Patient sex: F
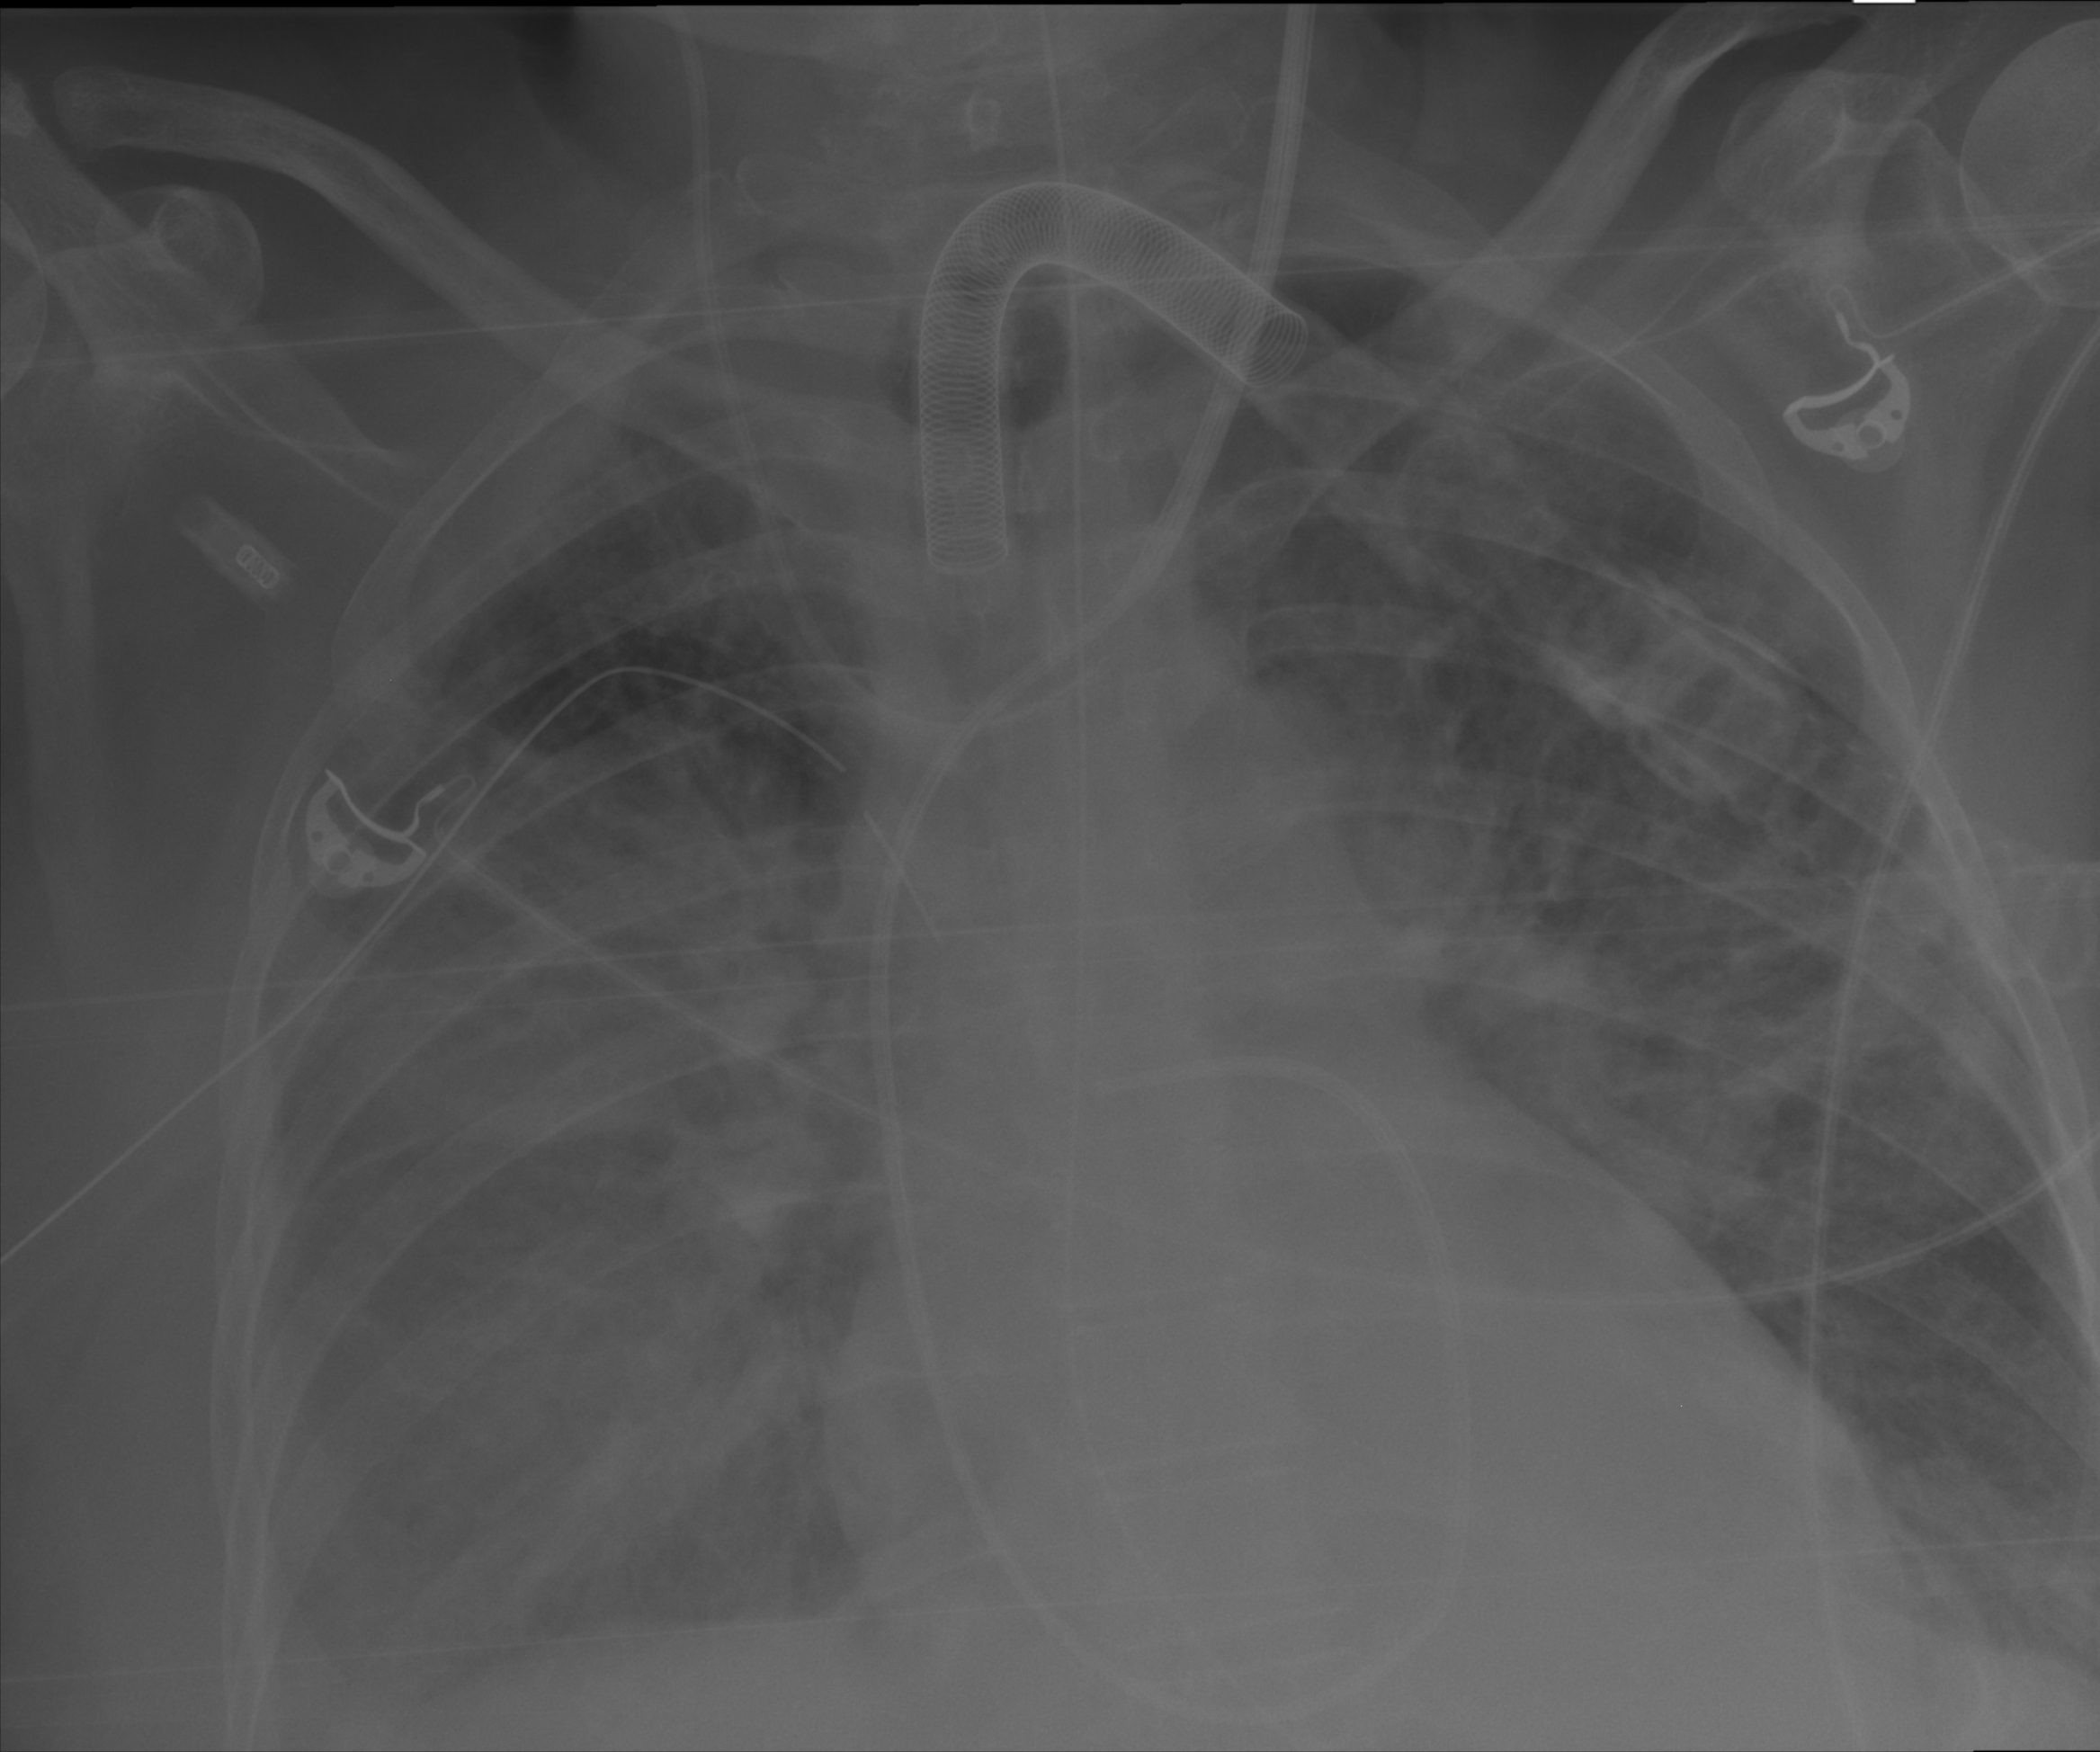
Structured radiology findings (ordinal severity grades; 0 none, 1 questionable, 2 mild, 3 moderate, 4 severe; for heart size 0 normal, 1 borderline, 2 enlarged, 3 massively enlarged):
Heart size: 0
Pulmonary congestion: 2
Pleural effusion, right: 2
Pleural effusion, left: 2
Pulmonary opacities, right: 2
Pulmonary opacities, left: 3
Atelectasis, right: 2
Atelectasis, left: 3